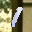
Label: 1